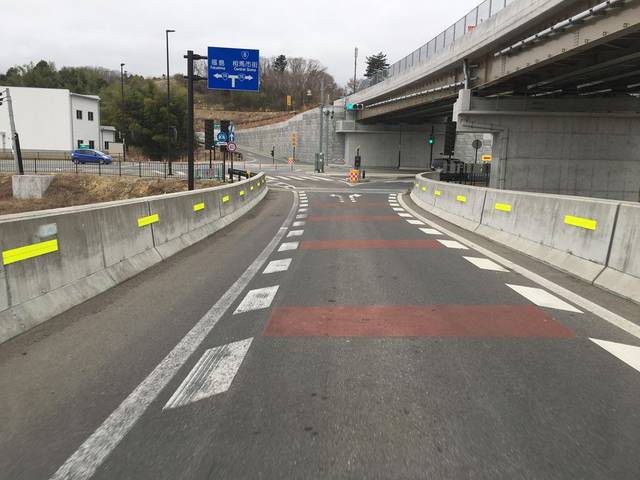
Region: Japan
Coordinates: 37.783, 140.9